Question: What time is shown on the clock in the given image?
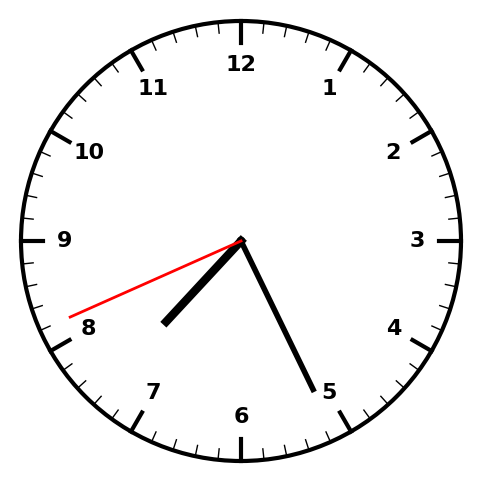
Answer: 07:25:41